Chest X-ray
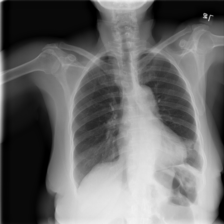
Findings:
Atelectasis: negative
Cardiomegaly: negative
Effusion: negative
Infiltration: negative
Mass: positive
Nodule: negative
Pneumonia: negative
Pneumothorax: negative
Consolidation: negative
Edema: negative
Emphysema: negative
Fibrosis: negative
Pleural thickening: negative
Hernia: negative